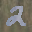
Label: 2